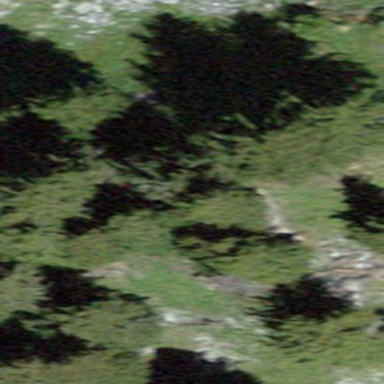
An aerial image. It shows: Mixed leaf-type forest area.